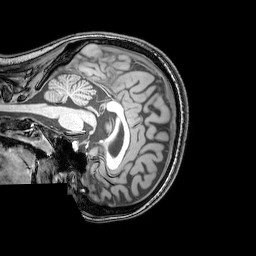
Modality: T1w
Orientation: sagittal
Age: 22
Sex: female
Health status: healthy
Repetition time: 0.081 s
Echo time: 0.037 s